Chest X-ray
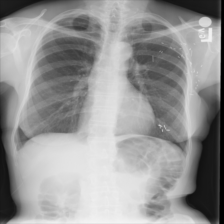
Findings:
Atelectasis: negative
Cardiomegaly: negative
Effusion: negative
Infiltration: negative
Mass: negative
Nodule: negative
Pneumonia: negative
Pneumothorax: negative
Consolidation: negative
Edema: negative
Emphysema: negative
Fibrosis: negative
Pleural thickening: negative
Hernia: negative